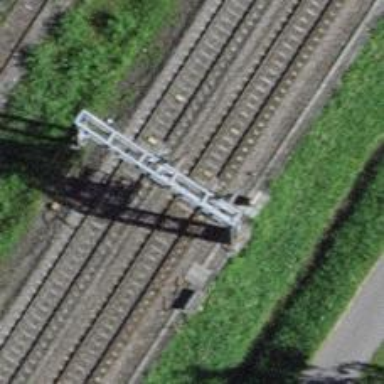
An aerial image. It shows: Railway signal.